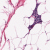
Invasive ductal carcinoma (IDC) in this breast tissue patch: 0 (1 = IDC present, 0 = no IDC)